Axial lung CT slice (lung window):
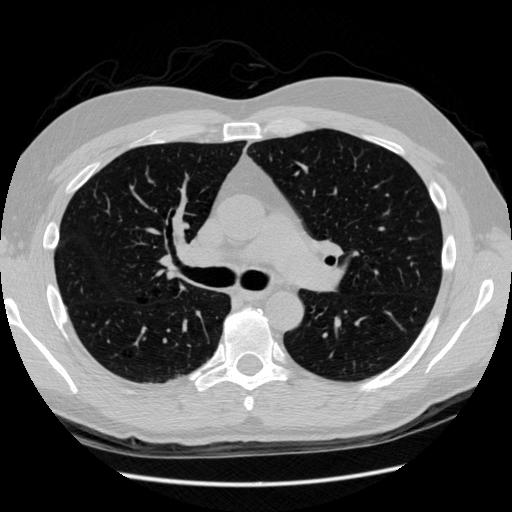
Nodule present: no